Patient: sex F, age 63
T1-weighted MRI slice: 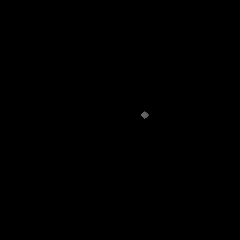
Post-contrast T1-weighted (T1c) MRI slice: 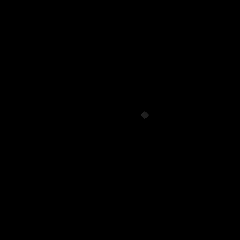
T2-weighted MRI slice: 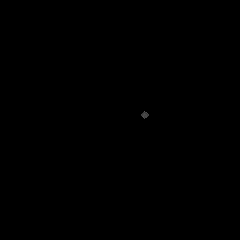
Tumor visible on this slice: no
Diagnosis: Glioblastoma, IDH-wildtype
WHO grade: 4